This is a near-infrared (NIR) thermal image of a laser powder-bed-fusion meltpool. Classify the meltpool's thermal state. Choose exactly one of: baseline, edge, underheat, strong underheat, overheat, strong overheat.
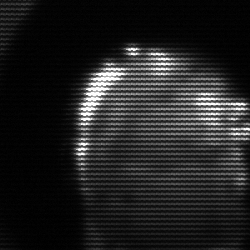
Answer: edge